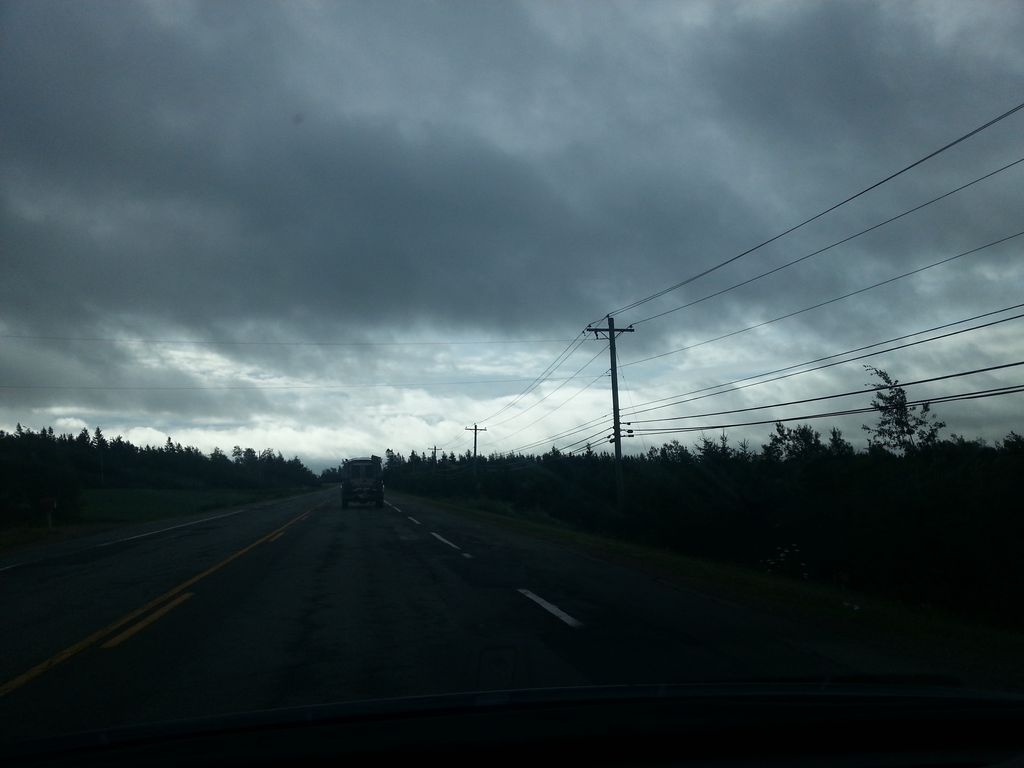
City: charlottetown